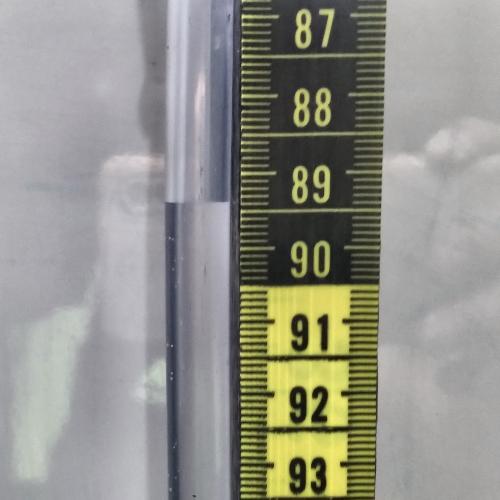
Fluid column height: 89.4 cm